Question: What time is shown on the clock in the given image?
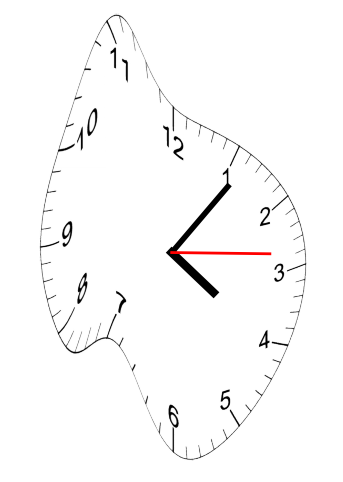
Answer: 04:06:14